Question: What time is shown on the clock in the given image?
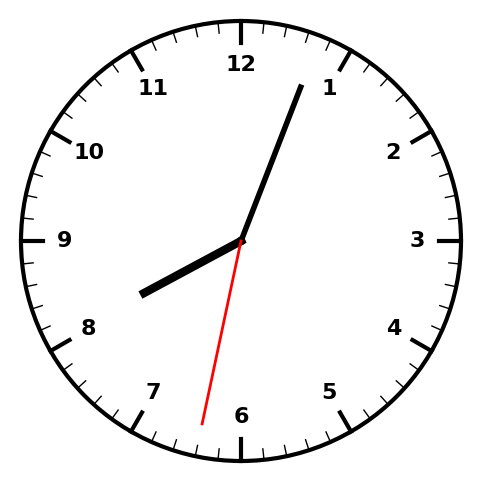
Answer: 08:03:32